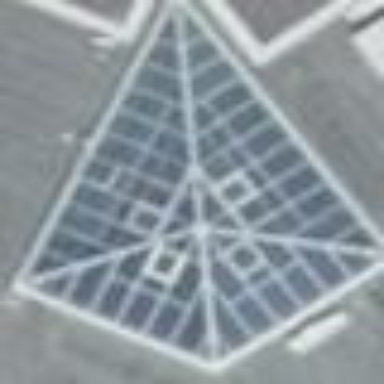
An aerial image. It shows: Building with pyramidal roof made of mirror material.